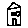
Label: house